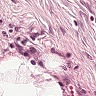
Metastatic tissue present: no